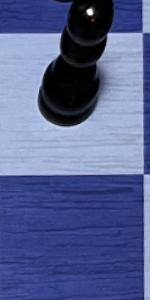
Label: Empty